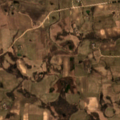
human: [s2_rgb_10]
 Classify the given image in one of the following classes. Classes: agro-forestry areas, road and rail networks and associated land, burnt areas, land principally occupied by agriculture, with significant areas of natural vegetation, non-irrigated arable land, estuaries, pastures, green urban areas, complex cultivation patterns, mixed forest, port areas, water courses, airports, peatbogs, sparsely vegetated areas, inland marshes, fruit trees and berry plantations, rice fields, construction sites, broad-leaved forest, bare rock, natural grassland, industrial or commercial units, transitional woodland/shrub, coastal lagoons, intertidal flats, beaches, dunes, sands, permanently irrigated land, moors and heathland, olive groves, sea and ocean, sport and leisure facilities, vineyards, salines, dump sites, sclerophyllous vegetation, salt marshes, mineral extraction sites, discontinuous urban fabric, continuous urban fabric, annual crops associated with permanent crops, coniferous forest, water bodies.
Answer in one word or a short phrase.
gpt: non-irrigated arable land, pastures, complex cultivation patterns, land principally occupied by agriculture, with significant areas of natural vegetation